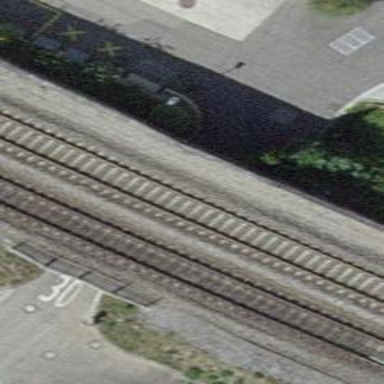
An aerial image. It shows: Single-track railway bridge with contact lines for electrification.